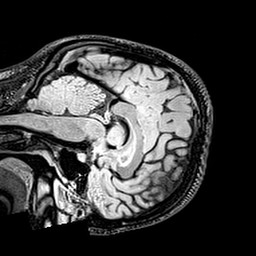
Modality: T2w
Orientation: sagittal
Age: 25
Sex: female
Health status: healthy
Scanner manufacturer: siemens
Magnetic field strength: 3 T
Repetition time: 5 s
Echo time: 0.396 s